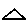
Label: triangle